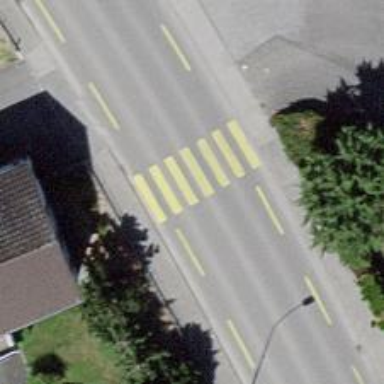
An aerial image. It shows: Uncontrolled crossing on the road.